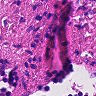
Metastatic tissue present: no